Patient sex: M
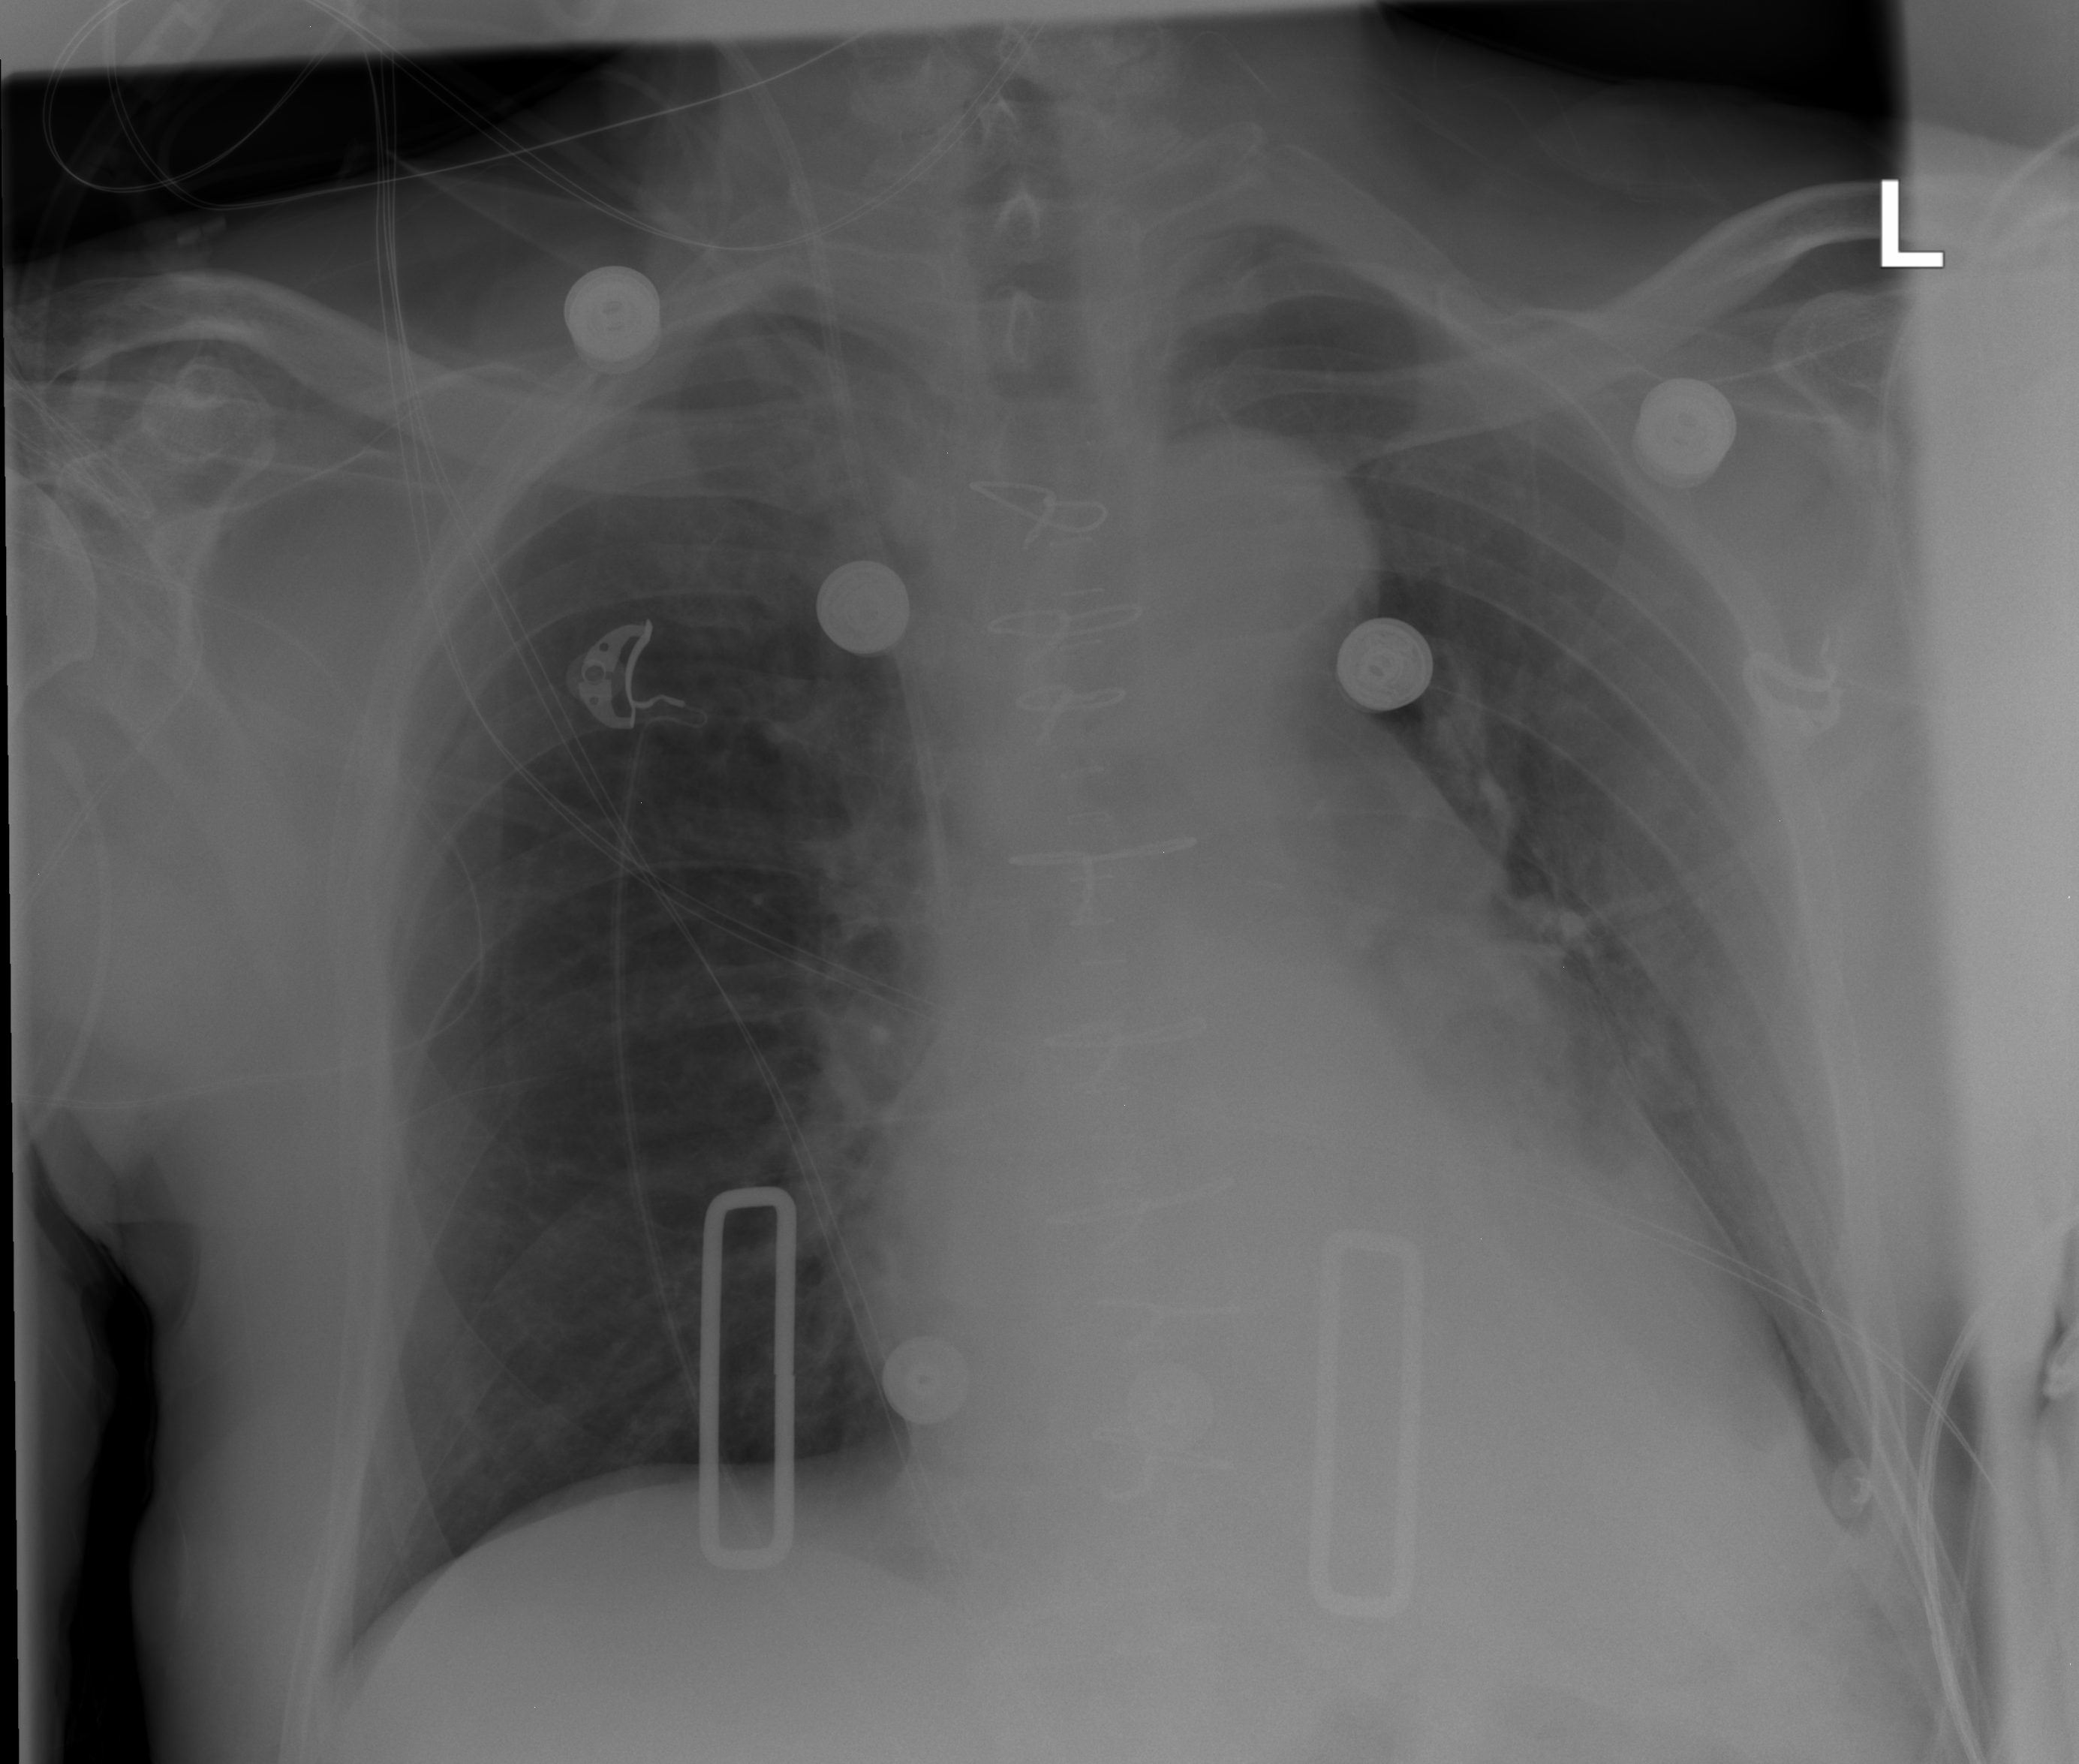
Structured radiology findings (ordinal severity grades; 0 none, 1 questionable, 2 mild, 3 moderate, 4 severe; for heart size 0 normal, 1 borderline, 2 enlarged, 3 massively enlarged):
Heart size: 2
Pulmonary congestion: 0
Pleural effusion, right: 0
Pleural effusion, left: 2
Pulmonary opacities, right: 0
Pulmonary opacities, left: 0
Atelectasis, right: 0
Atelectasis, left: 0